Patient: sex F, age 72
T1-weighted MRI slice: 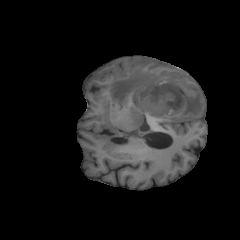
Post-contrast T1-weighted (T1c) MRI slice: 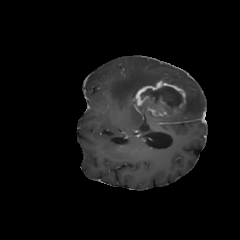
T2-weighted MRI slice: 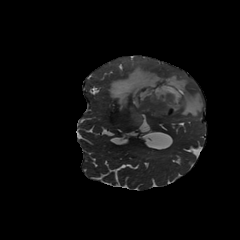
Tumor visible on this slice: yes
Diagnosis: Glioblastoma, IDH-wildtype
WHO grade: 4